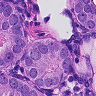
Metastatic tissue present: yes